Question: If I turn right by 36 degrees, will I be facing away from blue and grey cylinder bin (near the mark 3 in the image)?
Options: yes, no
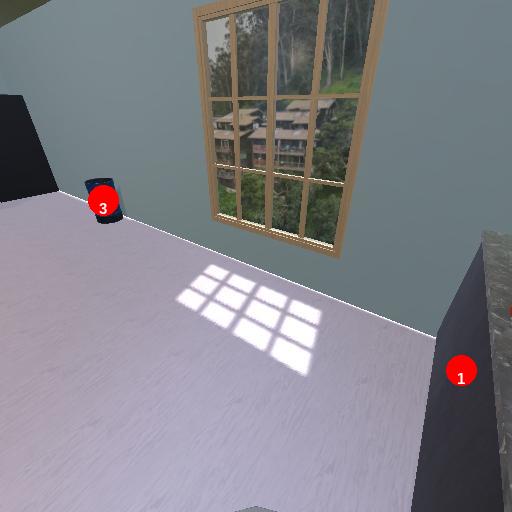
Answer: yes